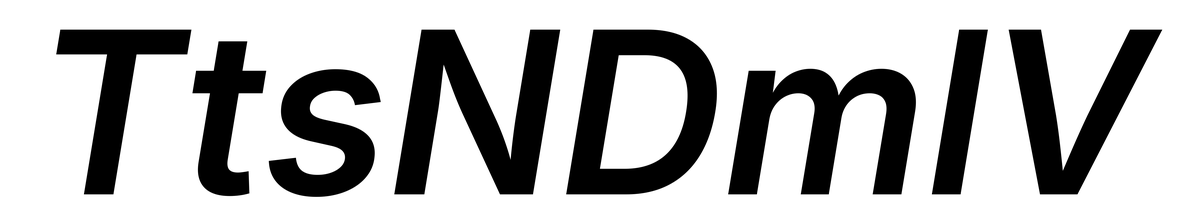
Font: Inter-Italic_SemiBold_Italic